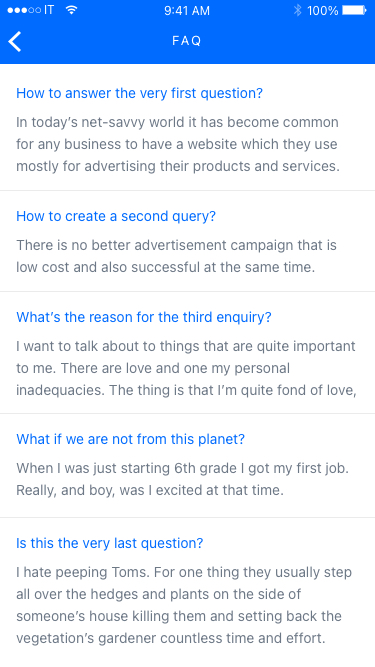
Text in this UI design:
I hate peeping Toms. For one thing they usually step all over the hedges and plants on the side of someone’s house killing them and setting back the vegetation’s gardener countless time and effort.
 Another thing that I don’t really like about them is that they’re such sideline actors, lacking the abilities to participate actively, that I just can’t offer them any respect, whatsoever. Finally, I hate peeping Toms because of the very nature of their field. What is that nature? Its one of intrusiveness. And intrusive, unwelcome company is intolerable in any form. This leads me to internet advertising trends.

Now, I’m not like Robin, that weirdo from my cultural anthropology class; I think that advertising is something that has its place in our society; which for better or worse is structured along a marketplace economy. But, simply because I feel advertising has a right to exist, doesn’t mean that I like or agree with it, in its many forms and mediums. Such is the case with the recent trends in internet advertising. Pop up windows, banners and the like seem to offer me nothing but irritation. And soliciting emails…10% of emails received in 2000 were advertisements!

It seems though that some of the biggest problems with the internet advertising trends are the lack of accountability. Where do you register your complaints? How can you protest in any form against companies whose advertising techniques you don’t agree with? You don’t. And on another point of difference between traditional products and their advertising and those of the internet nature, simply ignoring internet advertising is ineffective due to their incredible cost effectiveness, for example email advertising. I don’t like this business of faceless intruders. At least peeping Toms personally stand there and intrude. So in final analysis: it’s true, I hate peeping Toms, but if I had to choose, I’d take one any day over an internet advertiser.
Is this the very last question?
When I was just starting 6th grade I got my first job. Really, and boy, was I excited at that time.
lot of time actually playing the video game Paperboy, so I knew I had what it took to get the job done. But, its just not that easy.

The StarTribune doesn’t just hand out the responsibility of informing their community’s citizenry on a daily basis to just any fool that says they’d like a shot at paper delivery greatness. Nope, I had to interview for this job. And I tell you, I was magnificent, so much so that, as you know, I got the position. Upon completion of the interview the gentleman that was to give me my first opportunity at financial freedom stood up from my dining room table, walked to the front door and with a smile and a handshake, was off into the darkness.

Moments later, I noticed that the kindly gentleman had accidentally left his pen. It was beautiful, embossed with the StarTribune logo and all. I grabbed it and ran to the front door, but he was gone. It was at that moment that I received my first lesson in advertising specialties.

Certainly at that point I was not a potential client for the Strib, but promotional advertising specialties are not just about making a sale. Logo distribution and brand recognition are an integral component to building a company and its client base. So, just to get the promotional product out there and off the shelf is an important part of the overall goal.

I think that I lost the pen sometime that week, but I’ll never forget the lesson of promotional advertising specialties that I learned from the man that gave me my first god-awful, thankless job.
What if we are not from this planet?
I want to talk about to things that are quite important to me. There are love and one my personal inadequacies. The thing is that I’m quite fond of love, I think.
 that it’s a pretty all right deal. However, I’m going to have to admit that my emotional baggage has built up walls that not even a shock and awe campaign could bring down. But I do love. And in fact I even love unconditionally.

I have a truck. It’s kind of a small truck, but I’m comfortable with myself so that’s okay. I think that I love it. I had a friend about a year ago ask me if I could have any car in the world what would I have. And aside from pointing out that my friend and I have clearly ran out of things to discuss and should probably go our separate ways, my answer told me that I love my truck (obviously I said I would keep my truck). The thing is that its pretty old, almost 10 years. And it seems to attract trouble, it was broken into twice, keyed once and beat with an umbrella by my nephew once. It has no stereo and kind of smells. But when it comes down to it…I just love that thing.

I’ll take my truck, new, old, fat, skinny, beat up or shiny. But, I simply couldn’t take it with truck side advertising. Even if someone offered me money, which would mean that my truck would start giving back a little, as opposed to sucking the money out me like a leach as it has been; I simply couldn’t handle it. My truck is an individual that puts a smile on my face almost whenever I see it. Truck side advertising would simply taint the one thing in my life that hasn’t been tarnished by the personal inadequacies (that’s actually not entirely true, I can feel myself becoming fond of this dog named Luca near my work).
What’s the reason for the third enquiry?
There is no better advertisement campaign that is low cost and also successful at the same time.
money. This is not only easy for those who work full-time as an advertiser, but also for those who work from home. Advertising from home is also a low cost option, which involves making and distributing fliers. Usually potential customers will visit home for business dealing. Print good amount of fliers and give it to anyone who is visiting home like family, friends, mailman, etc. Business cards can also be distributed. Few selected people can be given sample of the product. For those who work outside home, employ college students to distribute fliers at supermarkets, community centers, or malls, especially on weekends, when there is a rush. Spread the word by the mouth. Talk to everyone about the product and ask them to talk about it to others. It’s a very powerful tool to increase the network and doesn’t even cost anything. When receiving a casual call from family members and friends, don’t forget to tell them about the latest events, discounts and promotions and ask them about what they are up to. If the parties are into the business, it won’t hurt to promote each other. Joint ventures can be started with trustable people of the same trade. The only cost that will be incurred during the whole process is of printing fliers. For a better quality, professional can be hired to design them, as they will be able to play with colors and write motivating material.

Most of the businesses have company bulletin board that they use to put up company’s latest news. Fliers and business cards can be tacked on such bulletin boards. But before doing so, check out with the human resource department before placing the information as most of the HR departments make it compulsory to consult them. Parents are required to be in regular touch with the teachers to know about the progress of the child and they have meetings from time to time. Do not miss this opportunity and spread the word. Hand them the business card and fliers personally at the meeting, instead of just giving the contact number. Get involved with fundraiser at schools, as it’s a nice approach to market business. Prior to handing out the order received, collect all necessary information like business card pack, fliers, with proper information. Information can be based on what is the company about, what are the products and services provided, or how to get in touch with the company. In each individual order, carefully place all of them and seal the package properly. Presentation, too, is of importance and should be paid attention.

Voice mails can be put to good use, other than recording messages. They can help to deliver the marketing message. Greet with a brief message, following with website and email address, so that who ever calls will be already having the telephone number and they will be able to learn more about the business by visiting the website. When the company is providing special promotional offers and discounts, include information about those in the voice mail. Discontinuation of any services of products can also be informed about. Repetitive voicemails sound boring, so keep changing the voice mail frequently and add some creativity to it. Most of the big businesses attach business cards or fliers with out going mail. This works for companies who send bills to their customers. For those who have customers paying online, they can send the information through emails. Advertisements can be done, in the locality, by placing fliers on the bulletin boards of the local grocery stores, businesses, barbers, or butchers. People frequent these places and there is a possibility of getting a good response. Some businesses place a jar at the reception counter where the business cards can be dropped for future reference, while visiting them.
How to create a second query?
In today’s net-savvy world it has become common for any business to have a website which they use mostly for advertising their products and services.
With the advent of search engines it has become even easier for the customers to search for the stuff online. For a website to be successful its link should land in the first three pages which the search engine brings and the rank of the page should be high which means many visitors come to the site. This can be achieved by applying search engine optimization or popularly known as SEO. This is a marketing strategy which increases the quality and quantity of traffic flow to a particular website via search engines. SEO not only affects the search engine results, but also image search, video search and industry specific vertical search engines. It determines how a search algorithm functions and searches what is popular with people. When a website link is submitted to a search engine, a spider crawls through a page to gather links which lead to other pages and stores those pages on the server of the search engine. The information collected from these pages is sent to the indexer, whose job is to extract information from those pages such as the keywords and their weights, the location of the page and other links that are stored for the spider to crawl in future. In the beginning, the search engine optimizer algorithms were dependant on the keywords, Meta tags, and index files provided by the Webmaster. Meta tags provided information about a particular page, but using them for indexing the pages didn’t prove to be successful as some Webmasters added irrelevant Meta tags to increase the number of hits and earn huge ad revenue. They even changed the HTML of the web pages to achieve a good rank for the page. But this was a case of abuse as it fetched irrelevant pages.  Search engines then began utilizing complex ranking algorithm, which were difficult for the webmasters to manipulate so as to provide web surfers with genuine results. The rank of the web page was calculated mathematically by functions using strength and quantity of the inbound links. The higher the rank of the page the more chances it had to be viewed by a person. Later algorithms were developed which considered various other on-page factors such as rank and off-page factors such as hyperlink. Since the webmasters couldn’t manipulate the page rank, they began exchanging, selling and buying links, which lead to link spamming and even creation of numerous sites dedicated for this purpose. Algorithms became more complex by every passing day and top search engines kept their algorithms a secret. As the cost of SEO increased, advertisers were roped in to pay for it, which finally resulted in high quality web pages. Although investing in SEO is very fruitful, but at the same time is risky because with out any prior notice the algorithms being used are bound to change and the search engine will stop directing visitors to the page. Many consultants are available in the market that provides SEO services. They manipulate the HTML source code of the web site like menus, shopping carts and sometimes even the content of the website to draw more traffic. Search engines like Yahoo has algorithms that extract pages not according to the page rank but according to the cost per click or set fee, that is if a advertiser desires that the page containing his ad be displayed, he is expected to pay money for it. This is a point of controversy, as only the big businesses will be able to increase the number of hits of their page but not the small business who might be having a better quality page.

Google Ad Words explores ads which have words typed in the search box by the surfer. The Million Dollar Homepage started the concept of Pixel advertising, which is a graphical kind of advertising. Depending on the pixels, the space is sold to the advertiser. Keyword advertising involves advertisers who buy URLs of a site and place their ads at that location. Thus SEO is a market in its own which is yielding great results for businesses on Internet.
How to answer the very first question?
FAQ
100%
9:41 AM
IT